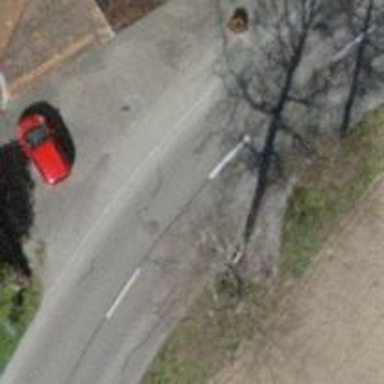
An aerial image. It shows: Secondary road with asphalt surface.